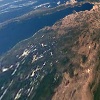
Label: land